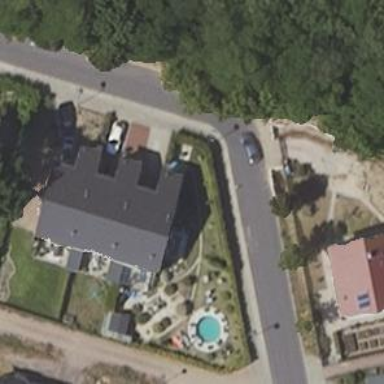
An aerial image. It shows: Terrace building.